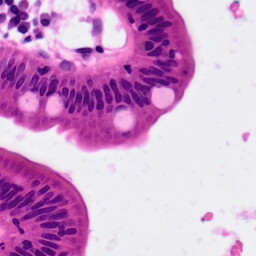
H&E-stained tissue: Pancreatic